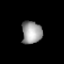
Tissue: prostate
Cell type: T cells
Senescence score: 0.2104
Nuclear area (px): 445
Mean DAPI intensity: 154.865